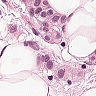
Metastatic tissue present: yes